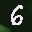
Label: 6